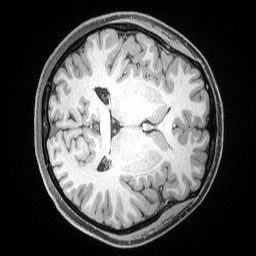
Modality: T1w
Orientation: axial
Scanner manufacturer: siemens
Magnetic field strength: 3 T
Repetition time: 2.53 s
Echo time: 0.00169 s